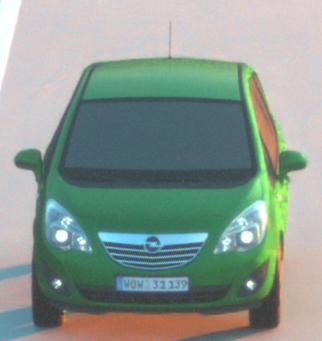
Make: Opel
Model: Meriva 1.4
Detailed model: Meriva (B)
Model produced from: 2010/05
Model produced until: 2013/11
Doors: 5
Color: green
Road condition: dry road
Daytime: sunrise or sunset
Contrast: medium contrast